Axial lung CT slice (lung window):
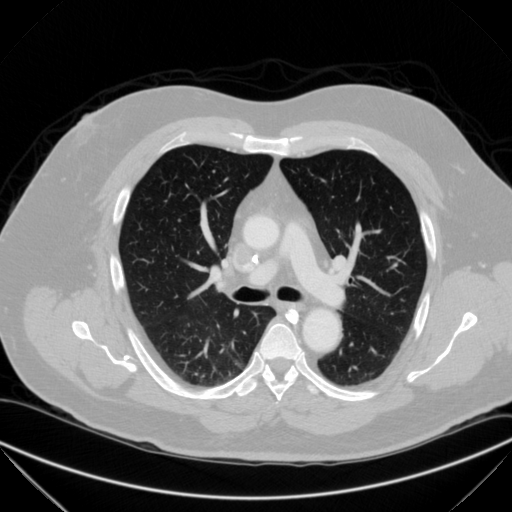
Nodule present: yes
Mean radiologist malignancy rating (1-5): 3